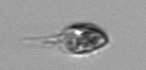
Label: Balanion